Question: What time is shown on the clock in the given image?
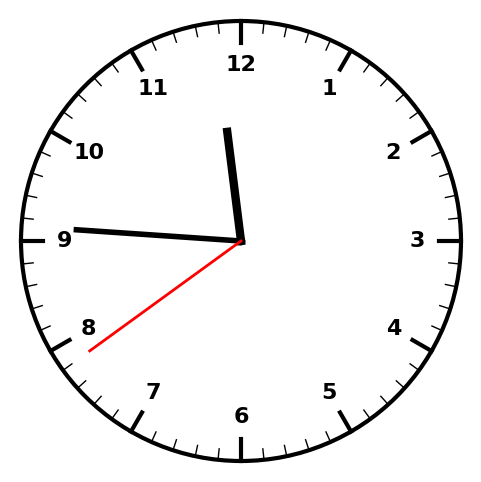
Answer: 11:45:39